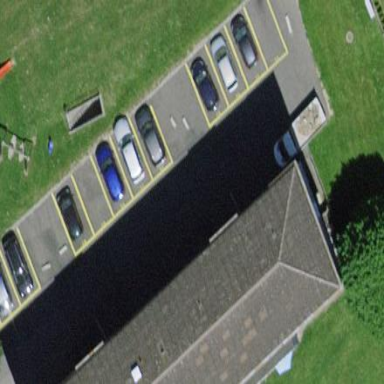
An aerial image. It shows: Street-side parking area with asphalt surface.